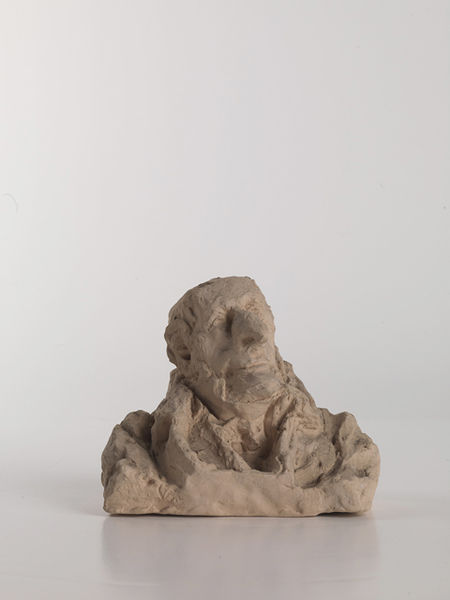
Titel: Antoine-Maurice-Apollinaire, Baron d'Argout
Künstler: Honoré Daumier
Standort: Karlsruhe
Institution: Staatliche Kunsthalle Karlsruhe
Schlagwörter: kopf, mann, schatten, umhang, weiß, grob, braun, brust, grau, haar, hell, hintergrund, marmor, mund, nase, ohr, stirn, tisch, blick, rot, schal, tuch, beige, hochformat, masse, alt, anzug, bart, hemd, jacke, augen, falten, gesicht, kragen, mensch, stein, bildnis, hals, herr, portrait, porträt, schauen, auge, figur, gewand, haare, mantel, adel, augenbrauen, brustbild, en face, frontal, kinn, lippen, locken, ohren, schulter, schultern, keramik, skulptur, statue, ton, lächeln, relief, farbig, wangen, wellen, alter mann, studie, lehm, modern, graphik, klein, monochrom, material, kaiser, karikatur, dichter, poet, brauen, büste, glatze, halstuch, melancholisch, bildhauerei, plastik, langweilig, nachdenklich, augenbraue, oberkörper, foto, fotografie, oben, roh, reste, alter, antike, greis, denken, haufen, form, groß, druck, markant, schriftsteller, denker, koteletten, entwurf, nasenloch, politiker, halbglatze, unvollendet, daumier, fragment, rau, kaputt, brüchig, sandstein, verschlungen, versonnen, gerunzelt, bozzetto, nas, edelmann, gips, unfertig, kleinplastik, objekt, heroisch, modelliert, weise, bozetto, kerben, getöpfert, bildhauer, nach oben, teil, gehauen, terakotta, terrakotta, vorstudie, hören, unvollständig, freske, gnom, tom, irden, gbrannt, ungefasst, bildschnitzer, hare, jurist, große nase, blick in den himmel, aufwärts, zinken, häßlich, lincoln, honoré daumier, portraitbüste, porträtbüste, blick nach oben, behauen, kneten, weiß0, großes ohr, unbeendet, z, nasestirn, dockel, hans guck in die luft, abgeordneter, alt+, fräske